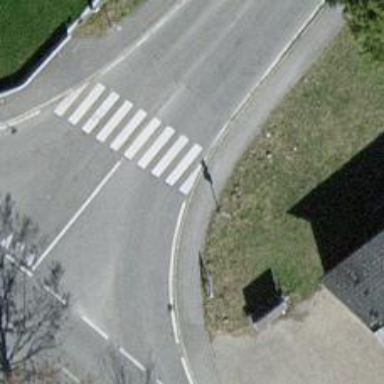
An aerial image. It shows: Uncontrolled zebra crossing with white markings.